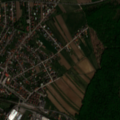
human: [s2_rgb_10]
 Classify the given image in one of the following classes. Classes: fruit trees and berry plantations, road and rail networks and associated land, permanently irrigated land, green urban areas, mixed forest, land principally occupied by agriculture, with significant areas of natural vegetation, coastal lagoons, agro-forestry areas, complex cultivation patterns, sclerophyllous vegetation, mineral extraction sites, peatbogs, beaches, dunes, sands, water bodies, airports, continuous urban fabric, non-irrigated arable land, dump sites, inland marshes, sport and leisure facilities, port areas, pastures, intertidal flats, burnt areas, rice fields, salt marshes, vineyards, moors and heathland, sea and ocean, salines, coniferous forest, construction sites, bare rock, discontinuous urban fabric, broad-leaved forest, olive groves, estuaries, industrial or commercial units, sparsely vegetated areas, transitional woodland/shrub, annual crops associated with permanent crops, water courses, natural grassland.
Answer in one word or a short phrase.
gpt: discontinuous urban fabric, industrial or commercial units, complex cultivation patterns, broad-leaved forest